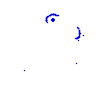
Particle: proton